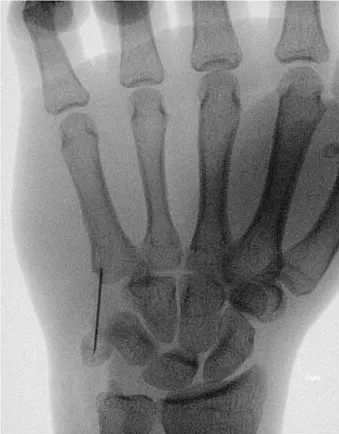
(a) X-ray (anteroposterior view) of the right hand before complete excision and removal of the comminuted pisiform.
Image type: radiology (x_ray)